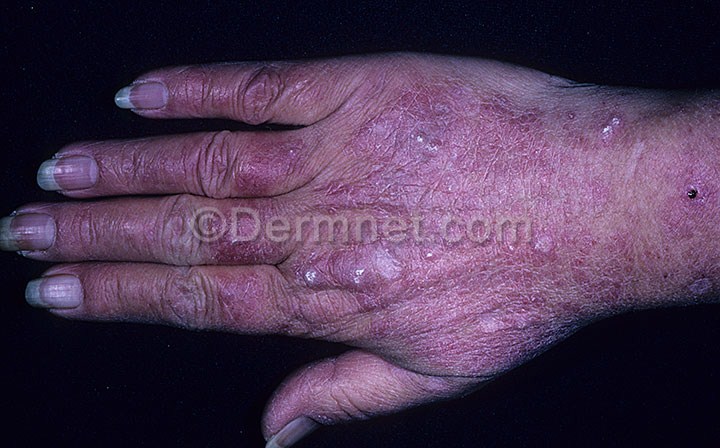
Disease: Lupus and other Connective Tissue diseases